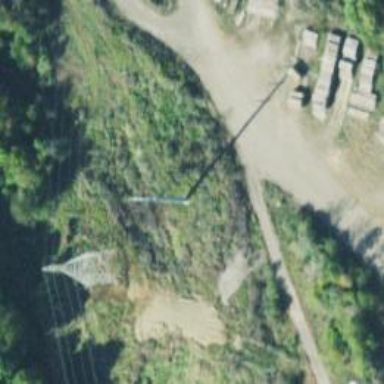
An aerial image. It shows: Power tower.